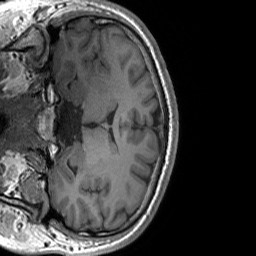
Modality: T1w
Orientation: coronal
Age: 24
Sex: male
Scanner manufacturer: siemens
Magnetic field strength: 3 T
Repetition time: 1.8 s
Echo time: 0.00252 s